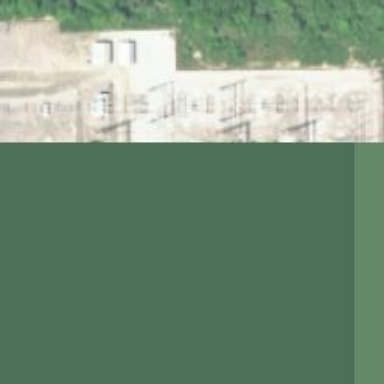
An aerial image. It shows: Switch used for power control.